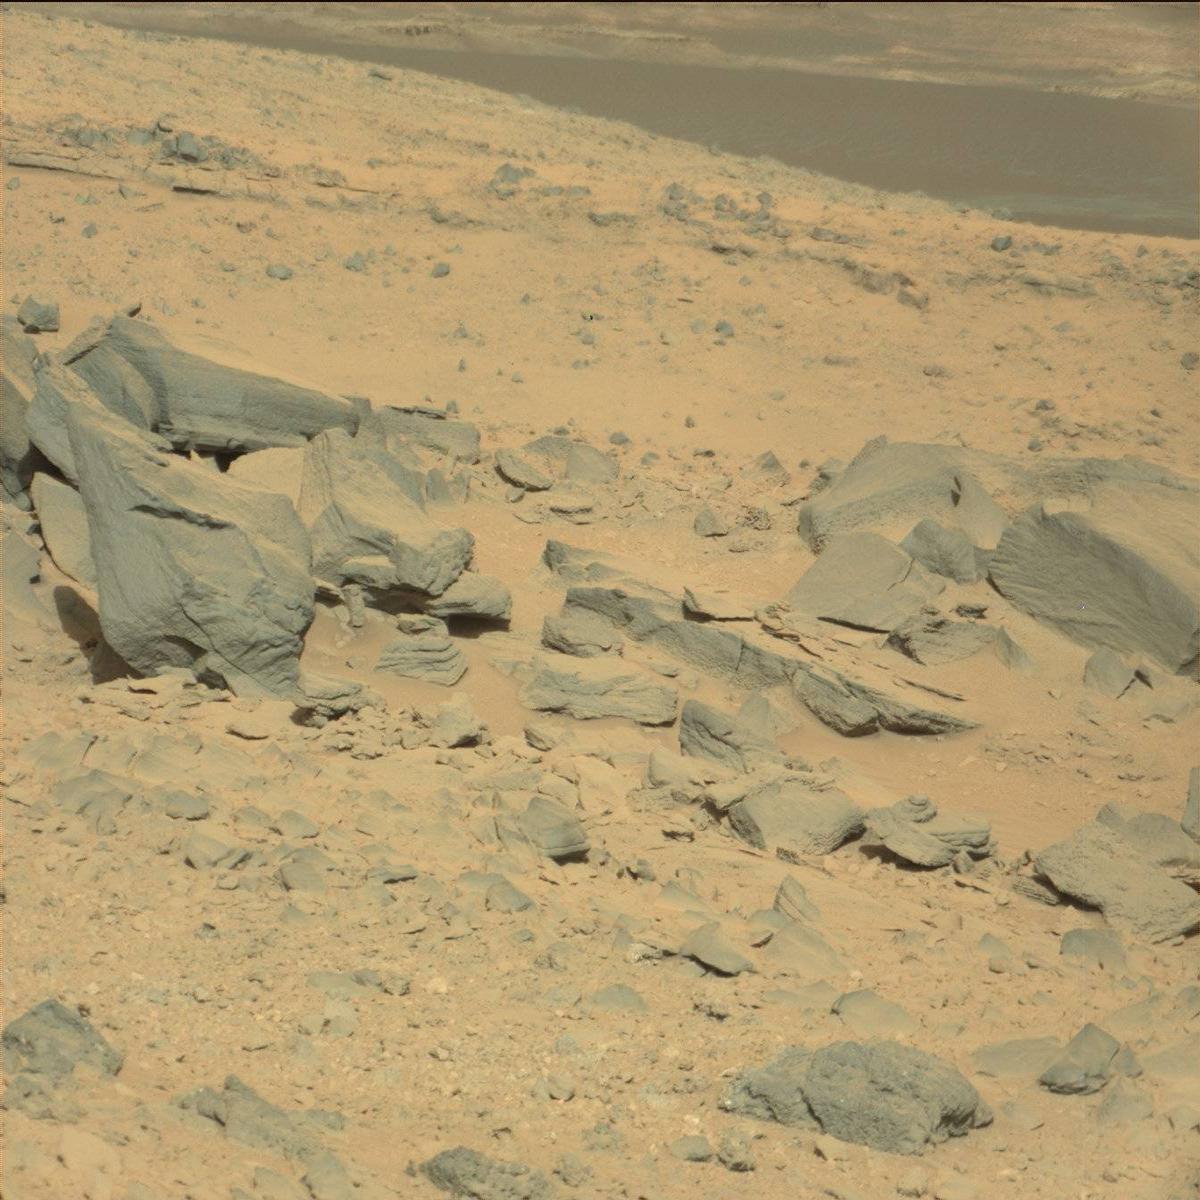
Terrain classes present: Bedrock, Ridge, Rock, Sand / Soil